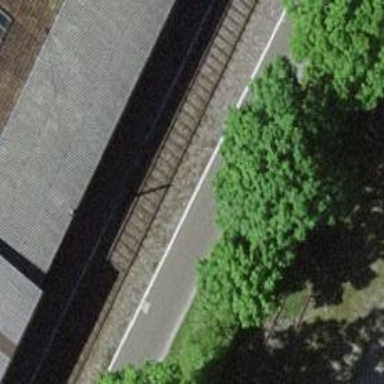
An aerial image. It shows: Railway switch.